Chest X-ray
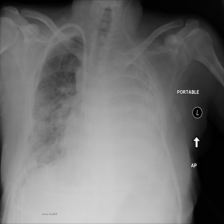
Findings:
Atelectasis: negative
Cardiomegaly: negative
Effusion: positive
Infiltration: positive
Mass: negative
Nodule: negative
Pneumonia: positive
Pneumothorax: negative
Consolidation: negative
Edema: positive
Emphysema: negative
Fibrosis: negative
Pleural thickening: negative
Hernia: negative